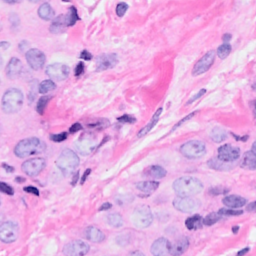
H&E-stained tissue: Breast